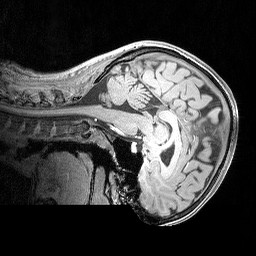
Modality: MP2RAGE
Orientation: sagittal
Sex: female
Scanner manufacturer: siemens
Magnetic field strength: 3 T
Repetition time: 5 s
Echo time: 0.00292 s